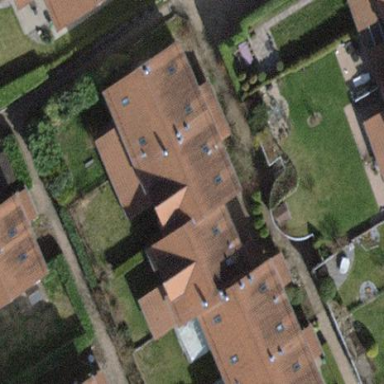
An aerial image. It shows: Simple and straightforward house.